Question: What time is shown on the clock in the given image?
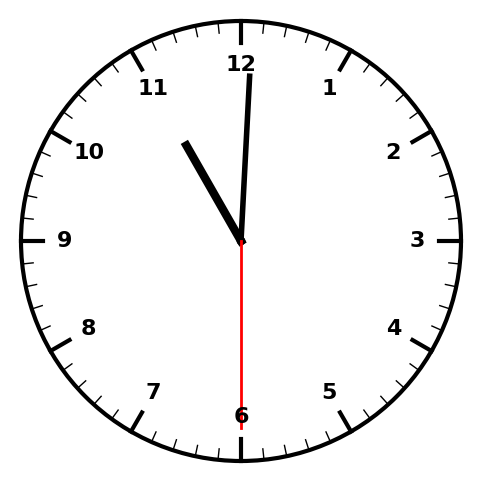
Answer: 11:00:30